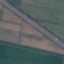
Land use / land cover: Highway